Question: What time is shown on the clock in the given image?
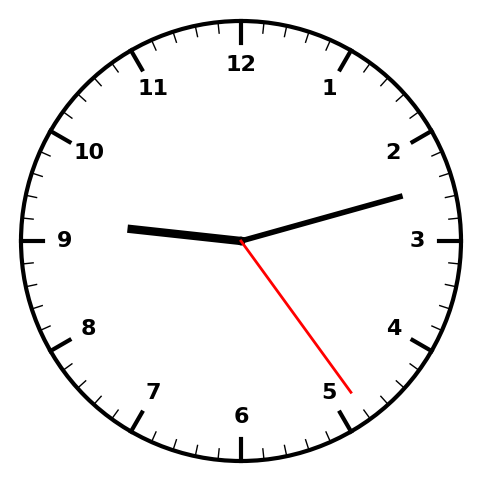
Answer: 09:12:24